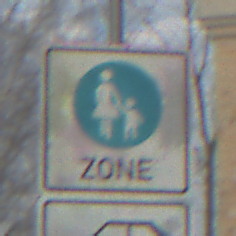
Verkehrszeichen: BeginnFussgaengerzone
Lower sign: MehrspurigeFahrzeugeFrei1
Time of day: MorningAfternoon
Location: Outdoor (Nature)
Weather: PartlyCloudy
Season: Autumn
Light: Natural